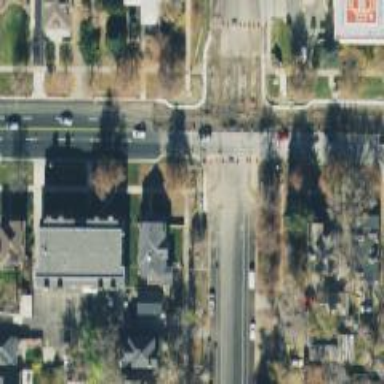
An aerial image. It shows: Uncontrolled road crossing with lines markings.